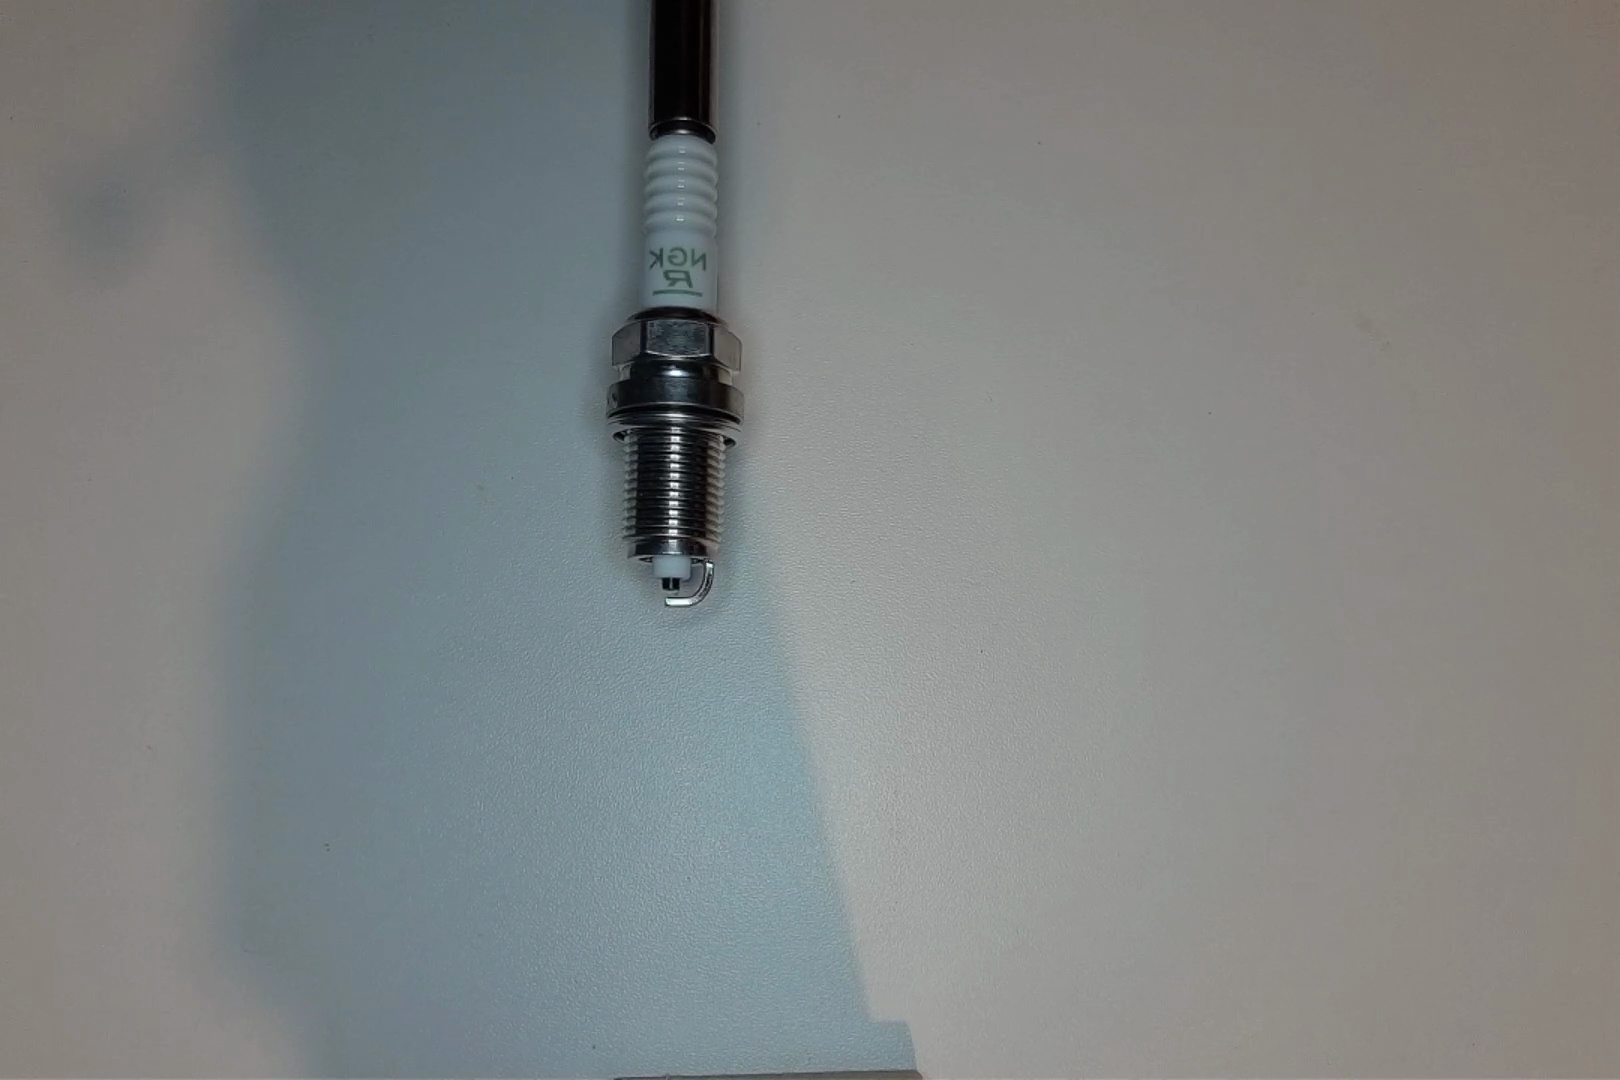
Label: normal